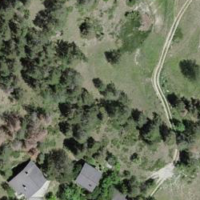
EUNIS habitat code: 43
Species observed at this site:
Turritis glabra